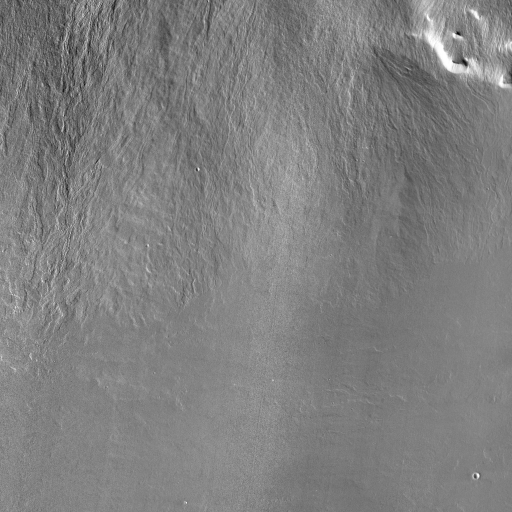
Crater classes present: Background, Other